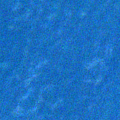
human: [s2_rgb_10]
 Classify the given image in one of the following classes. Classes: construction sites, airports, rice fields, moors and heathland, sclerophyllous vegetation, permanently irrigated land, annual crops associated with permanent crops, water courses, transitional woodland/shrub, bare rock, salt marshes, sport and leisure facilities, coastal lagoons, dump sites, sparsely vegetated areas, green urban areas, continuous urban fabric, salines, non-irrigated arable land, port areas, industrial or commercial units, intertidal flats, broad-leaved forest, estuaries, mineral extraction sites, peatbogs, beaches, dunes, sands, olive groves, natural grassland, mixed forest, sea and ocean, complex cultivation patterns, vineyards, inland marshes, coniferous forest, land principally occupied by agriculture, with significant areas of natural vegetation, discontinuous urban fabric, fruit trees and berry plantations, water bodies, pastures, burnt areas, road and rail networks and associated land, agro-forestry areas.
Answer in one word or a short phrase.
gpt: sea and ocean